Interaction volume radius: 5 \u00c5
Interaction volume height: 15 \u00c5
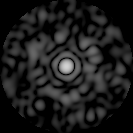
Disorder parameter: 0.7287